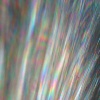
Label: sunburn